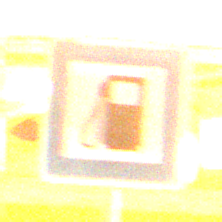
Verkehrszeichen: Tankstelle
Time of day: Night
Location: Outdoor (Suburban)
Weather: PartlyCloudy
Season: NotSpecified
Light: Artificial